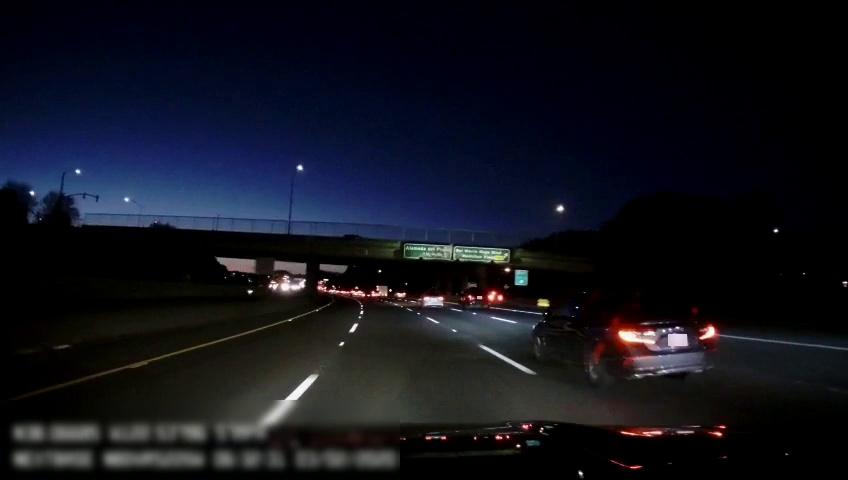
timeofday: Night
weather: Other
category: Drivable Space
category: Vehicles | SUV
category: Vehicles | Car
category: Vehicles | Car
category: Vehicles | Other LV
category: Lanes | Alternate Lane
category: Lanes | Current Lane
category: Lanes | Current Lane
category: Lanes | Alternate Lane
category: Lanes | Alternate Lane
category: Lanes | Alternate Lane
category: Traffic | Signs
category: Traffic | Signs
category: Traffic | Signs